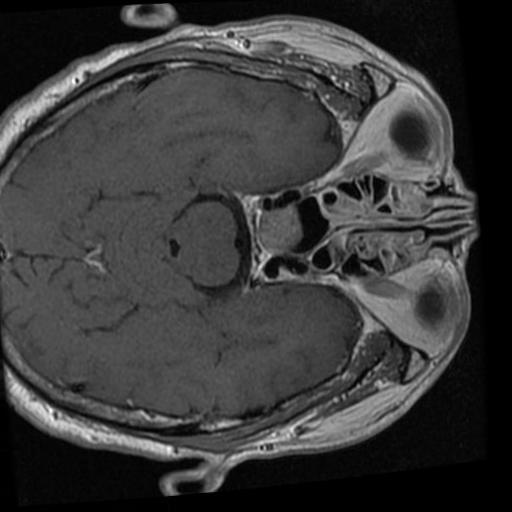
Label: brain_tumor